Question: i change nothing in google-play-services_lib SDK but i have x on this project and in console
this error message '"Failed to create BuildConfig class"'
Recently I have not changed anything in google-play-services_lib project or settings or <URL>
when i try to clean the project i receive problem occurred with those details:
'''
Errors occurred during the build.
Errors running builder 'Android Package Builder' on project 'google-play-services_lib'.
Problems encountered while deleting resources.
Could not delete 'C:\Program Files (x86)\Androidndroid-sdk\extras\google\google_play_services\libproject\google-play-services_libin\AndroidManifest.xml'.
Problems encountered while deleting files.
Could not delete: C:\Program Files (x86)\Androidndroid-sdk\extras\google\google_play_services\libproject\google-play-services_libin\AndroidManifest.xml.
Problems encountered while deleting resources.
Could not delete 'C:\Program Files (x86)\Androidndroid-sdk\extras\google\google_play_services\libproject\google-play-services_libin\AndroidManifest.xml'.
Problems encountered while deleting files.
Could not delete: C:\Program Files (x86)\Androidndroid-sdk\extras\google\google_play_services\libproject\google-play-services_libin\AndroidManifest.xml.
'''

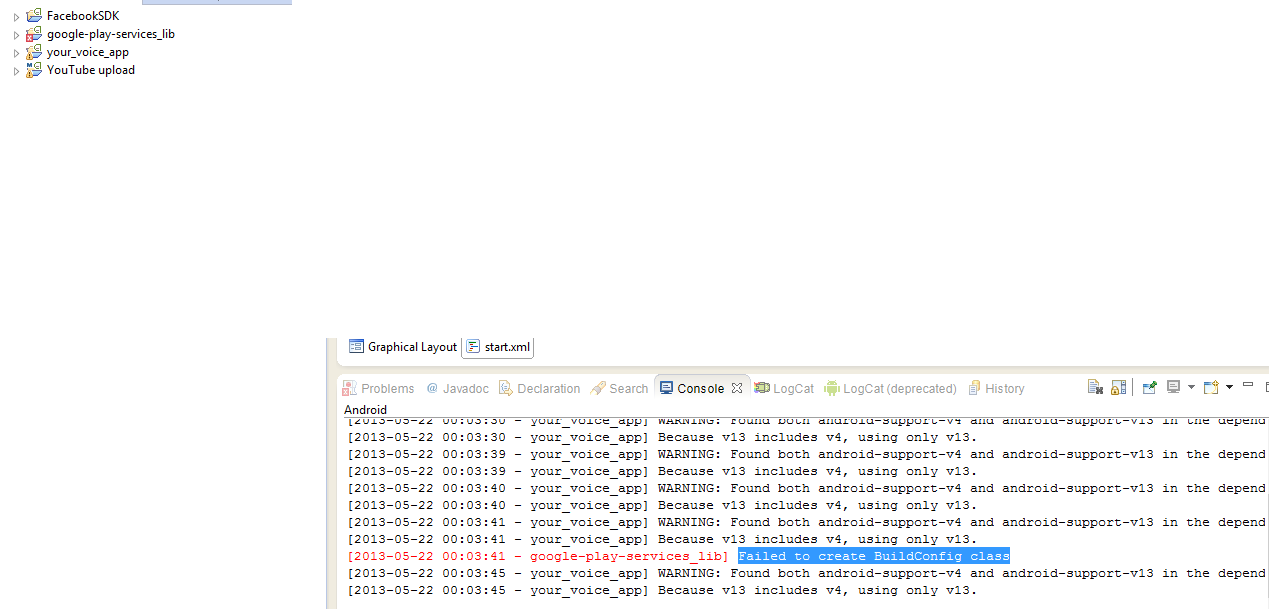
Answer: Operate eclipse as a manager allowed to eclipse to make changes in google-play-services_lib files
Solution :
start the eclipse as administrator.
to do so :
Close eclipse and then => right click on eclipse Icon => Run as administrator